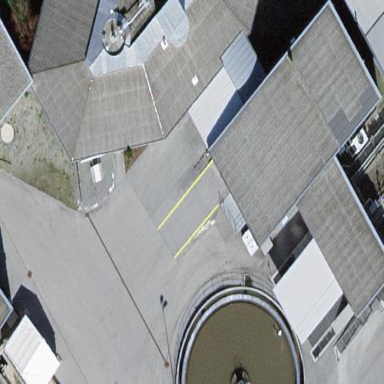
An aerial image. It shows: Industrial building.